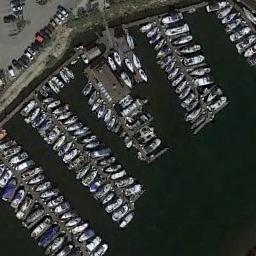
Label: harbor